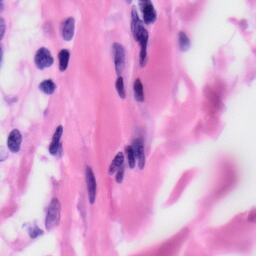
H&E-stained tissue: Skin